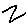
Label: zigzag